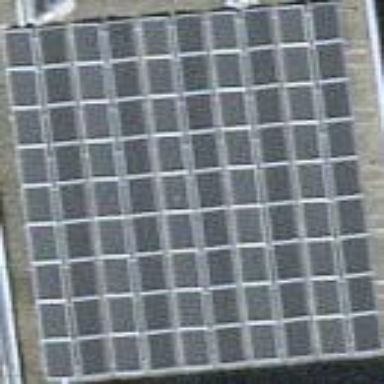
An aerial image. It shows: Solar power generator.